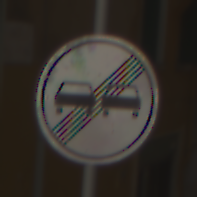
Verkehrszeichen: EndeUeberholverbot
Umgebung: Outdoor, Urban
Tageszeit: MorningAfternoon
Wetter: Clear
Licht: Natural
Jahreszeit: NotSpecified
Kontrast: HighContrast